Interaction volume radius: 5 \u00c5
Interaction volume height: 10 \u00c5
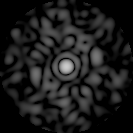
Disorder parameter: 0.8112